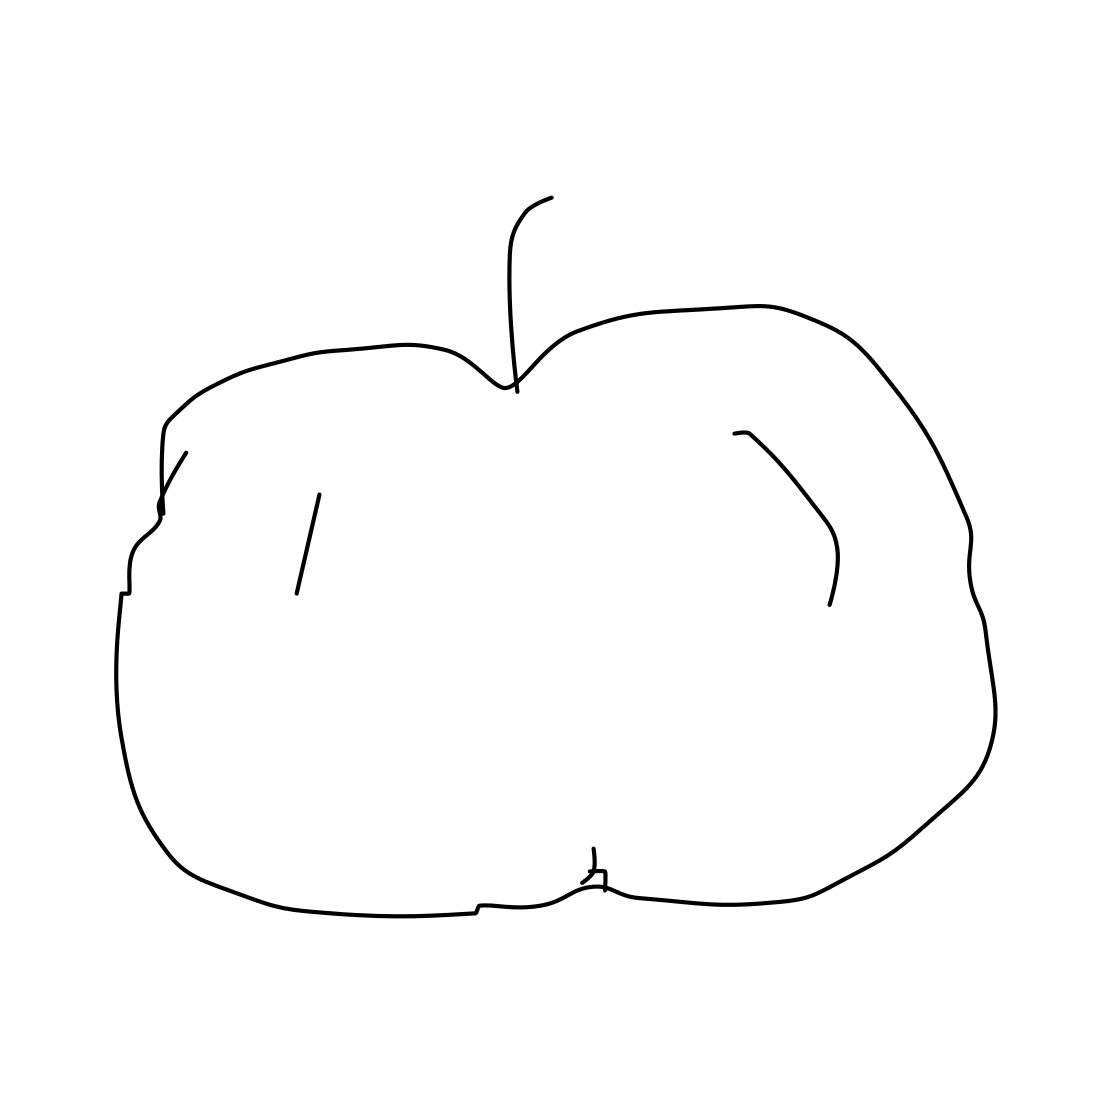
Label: apple